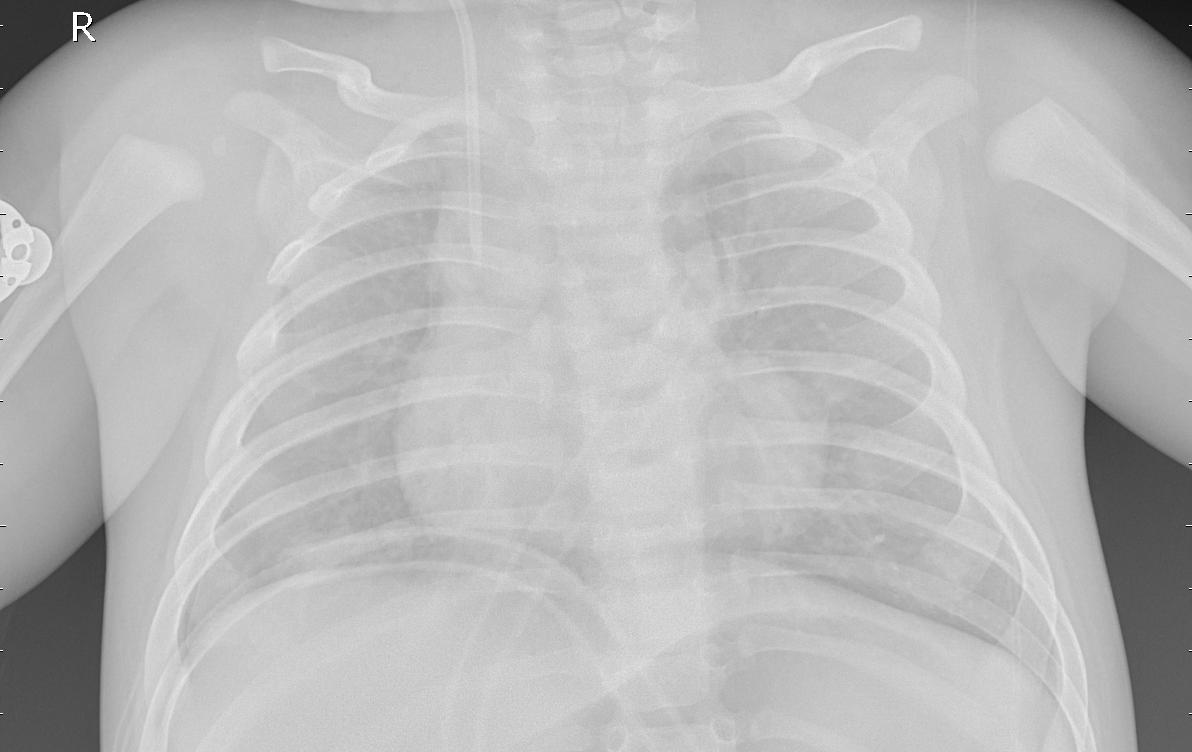
Diagnosis: PNEUMONIA